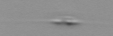
Label: Cylindrotheca_morphotype1